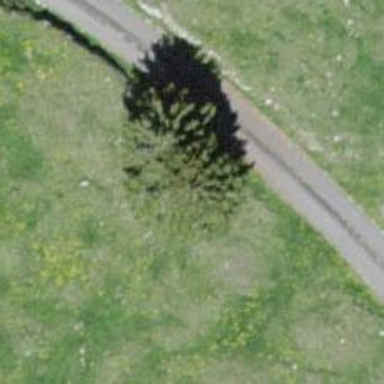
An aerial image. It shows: Needle-leaved tree in its natural environment.